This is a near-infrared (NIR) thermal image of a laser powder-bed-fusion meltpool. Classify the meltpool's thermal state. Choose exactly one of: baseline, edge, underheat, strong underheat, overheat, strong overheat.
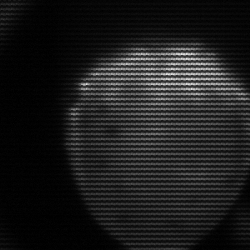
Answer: edge